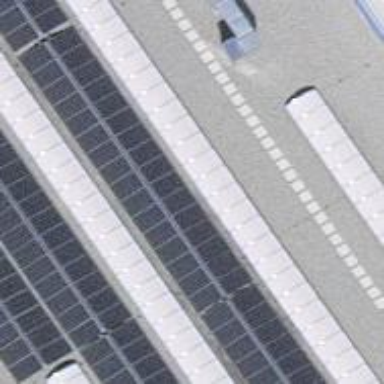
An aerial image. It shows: Solar power generator using photovoltaic method with solar photovoltaic panel types.